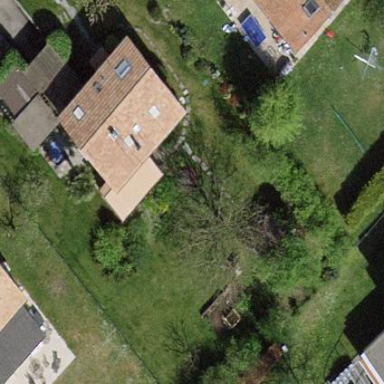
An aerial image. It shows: Garden surrounded by fence.